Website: apple
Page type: account-selection
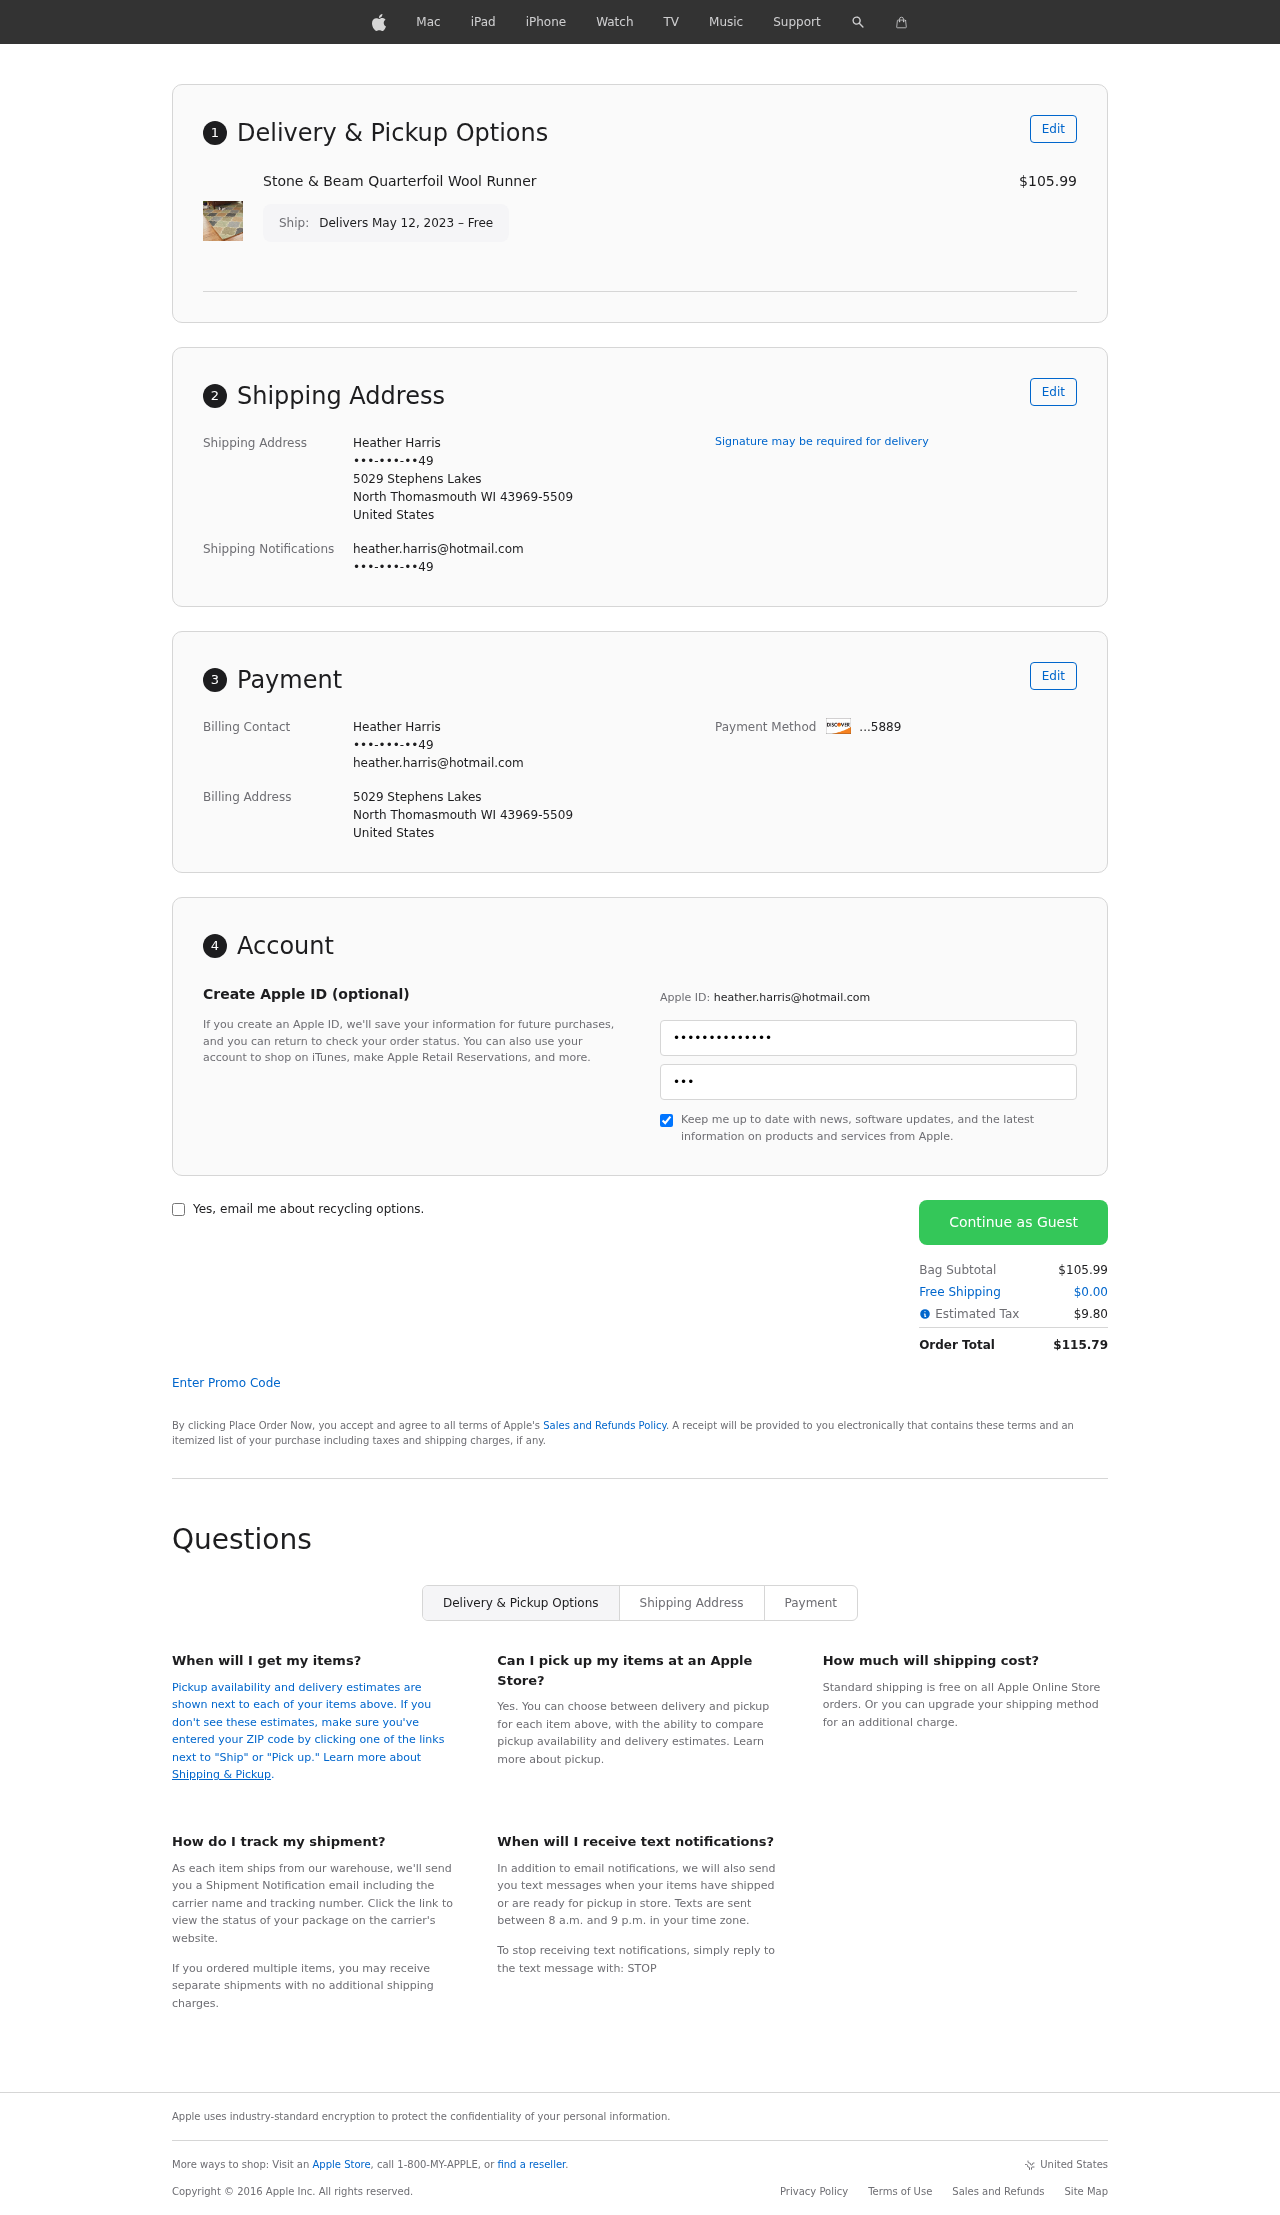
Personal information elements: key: PII_CARD_LAST4
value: ...5889
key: PII_CITY
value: North Thomasmouth
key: PII_COUNTRY
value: United States
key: PII_EMAIL
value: heather.harris@hotmail.com
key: PII_FULLNAME
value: Heather Harris
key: PII_PHONE
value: •••-•••-••49
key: PII_POSTCODE_FULL
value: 43969-5509
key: PII_POSTCODE_FULL
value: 43969
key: PII_STATE_ABBR
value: WI
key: PII_STREET
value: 5029 Stephens Lakes
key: PII_PHONE_LINE_NUMERIC
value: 49
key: PII_PHONE_SUFFIX_NUMERIC
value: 49
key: PII_FIRSTNAME
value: Heather
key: PII_LASTNAME
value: Harris
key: PII_FULLNAME2
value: Heather Harris
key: PII_FULLNAME3
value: Heather Harris
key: PII_FIRSTNAME2
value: Heather
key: PII_FIRSTNAME3
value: Heather
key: PII_LASTNAME2
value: Harris
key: PII_LASTNAME3
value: Harris
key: PII_FIRSTNAME_DERIVED
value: Heather
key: PII_LASTNAME_DERIVED
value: Harris
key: PII_FULLNAME_DERIVED
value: Heather Harris
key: PII_NAME_FULL_DERIVED
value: Heather Harris
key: PII_EMAIL2
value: heather.harris@hotmail.com
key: PII_EMAIL3
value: heather.harris@hotmail.com
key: PII_STREET2
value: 5029 Stephens Lakes
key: PII_POSTCODE
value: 43969
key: PII_POSTCODE_EXT
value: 5509
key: PII_POSTCODE_NUMERIC
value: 43969
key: PII_POSTCODE_EXT_NUMERIC
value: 5509
Product elements: key: PRODUCT1_NAME
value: Stone & Beam Quarterfoil Wool Runner
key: PRODUCT1_PRICE
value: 105.99
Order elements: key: ORDER_DELIVERY_DATE
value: Delivers May 12, 2023 – Free
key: ORDER_SUBTOTAL
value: $105.99
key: ORDER_SHIPPING_COST
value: $0.00
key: ORDER_TAX
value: $9.80
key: ORDER_TOTAL
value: $115.79